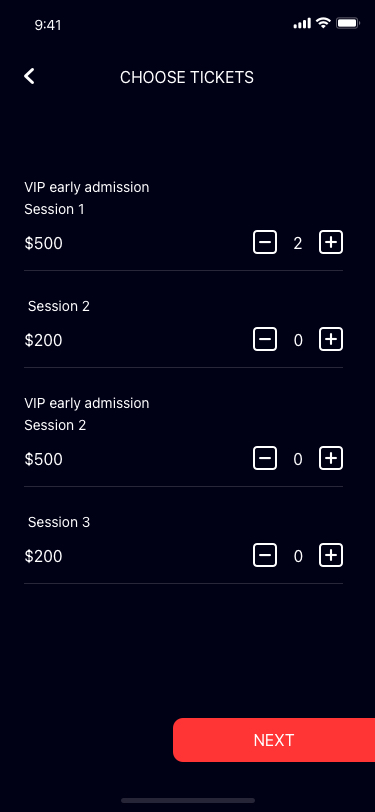
Text in this UI design:
VIP early admission
Session 1
$500
2
VIP early admission
Session 2
$500
0
 Session 2
$200
0
 Session 3
$200
0
NEXT
CHOOSE TICKETS